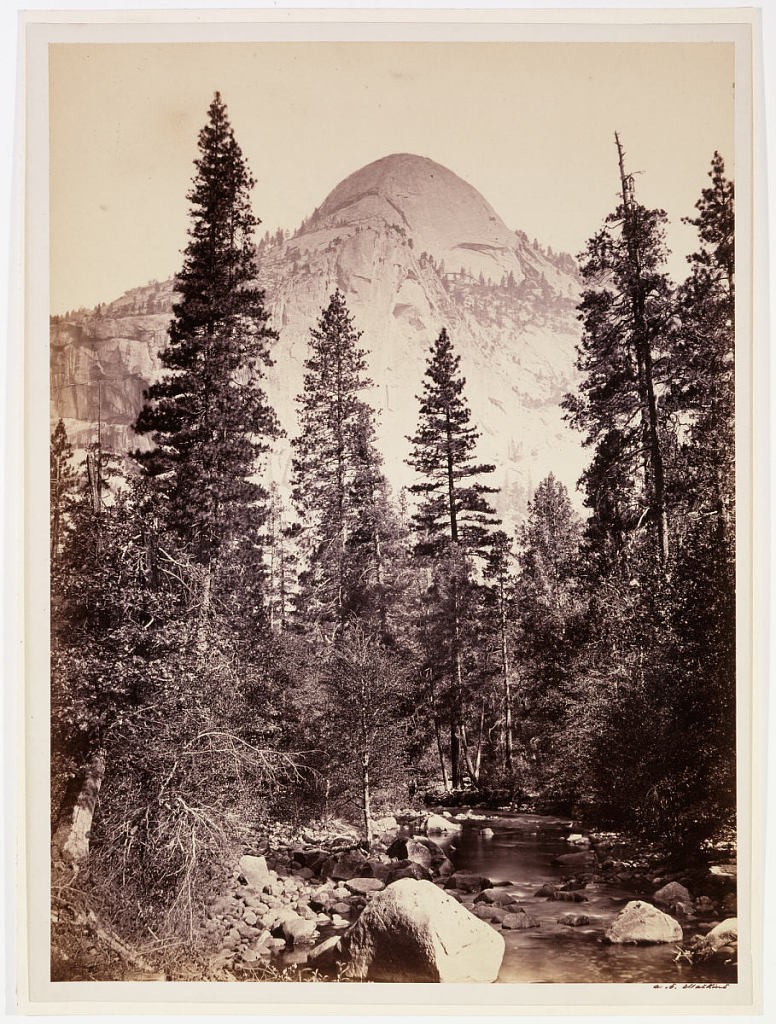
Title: North Dome, Yosemite
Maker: Carleton E. Watkins, American, 1829 – 1916
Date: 1861–66
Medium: Albumen silver print
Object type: Photograph
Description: View of mountain in the distance with pine trees, stream and rocks in the foreground.